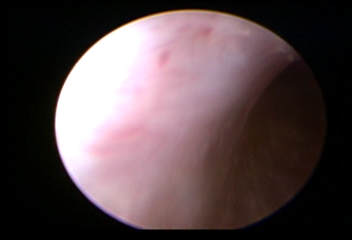
Modality: WLC
Class: Normal mucosa
Bladder cancer association: No